Field crop: tomato
Growth stage: 1
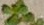
Species: portulaca